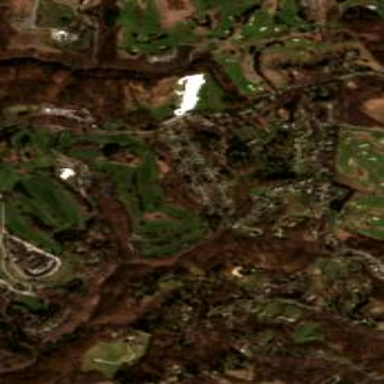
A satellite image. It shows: Golf course.